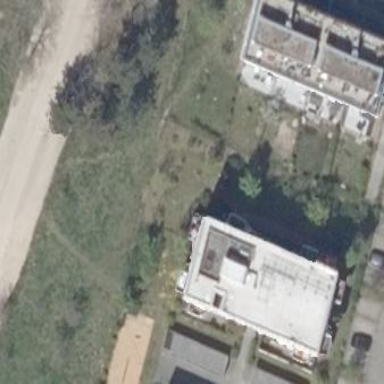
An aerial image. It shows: Building with apartments and flat roof.